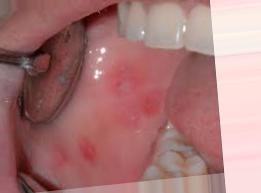
Condition: Mouth Ulcer